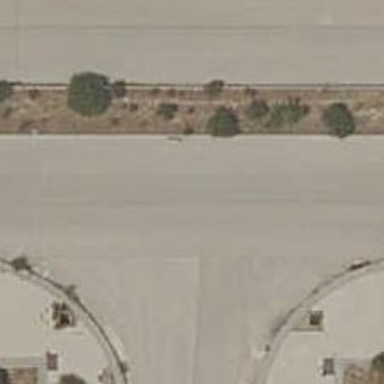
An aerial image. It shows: Secondary road with asphalt surface.